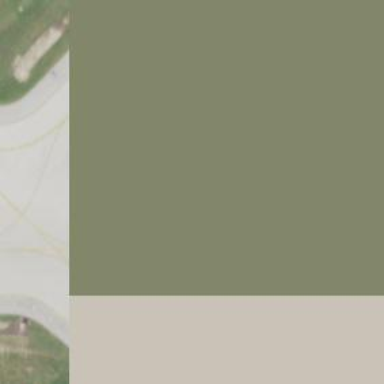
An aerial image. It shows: View of taxiway at the airport.